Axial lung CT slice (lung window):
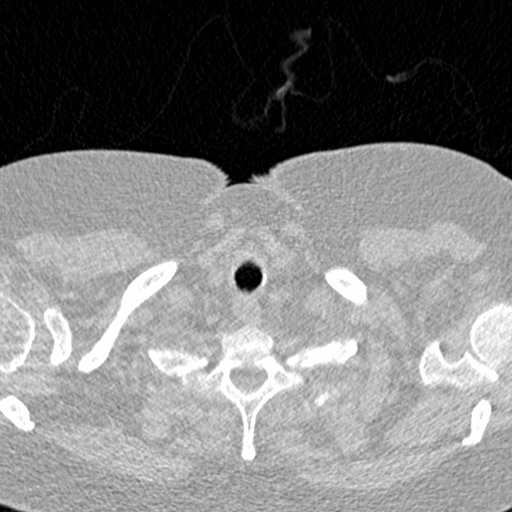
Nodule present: no